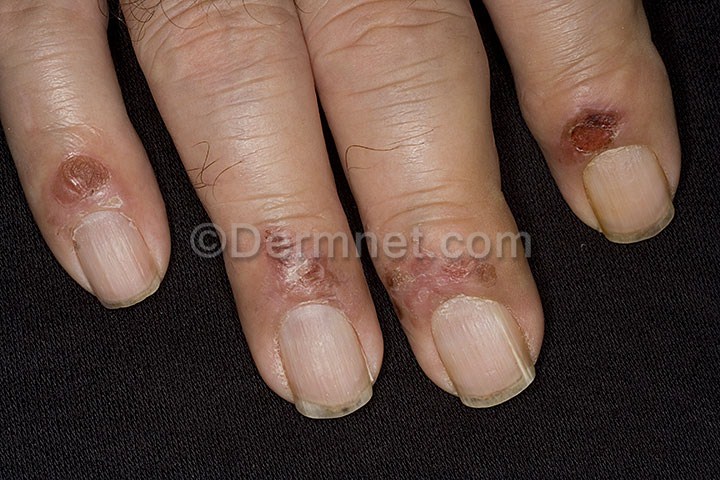
Disease: Bullous Disease Photos